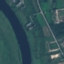
Label: River